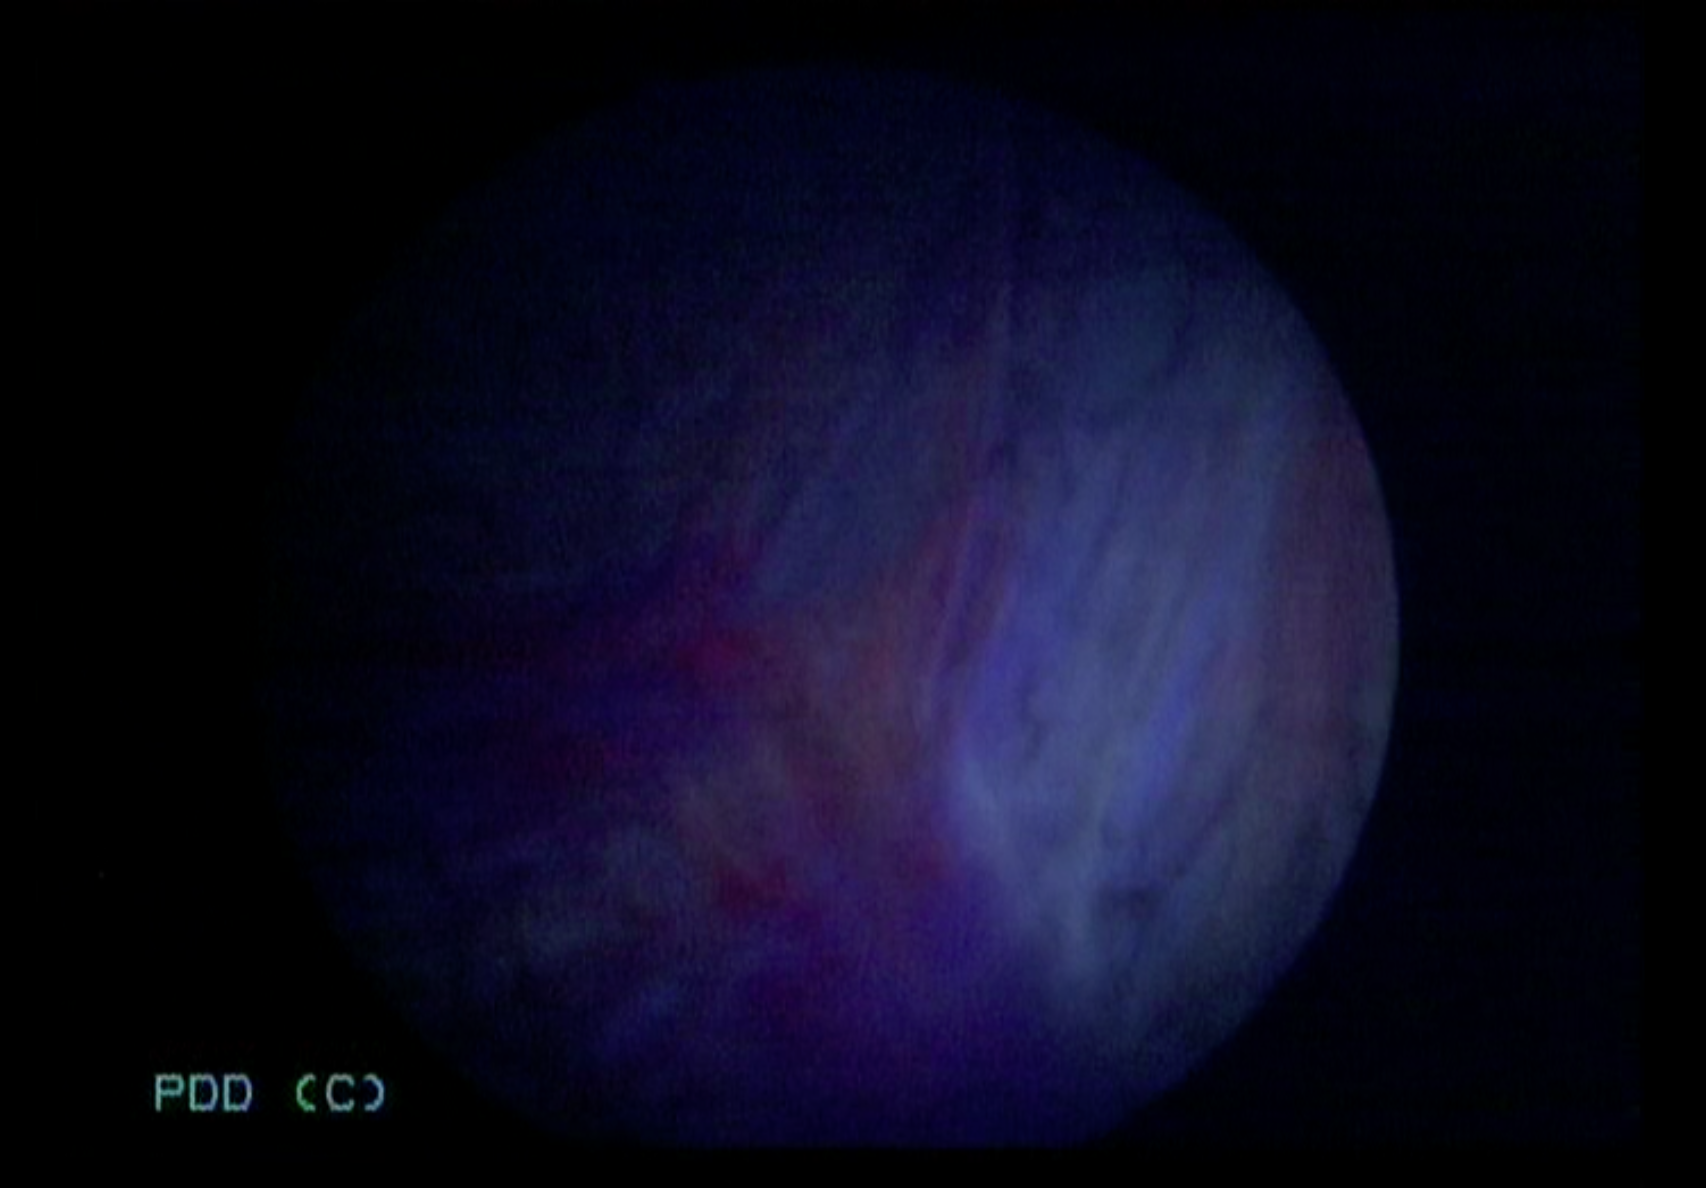
Modality: BLC
Class: Non-malignant
Subclass: BenignNOS
Lesion: L2
Morphology: Non-papillary
Bladder cancer association: No